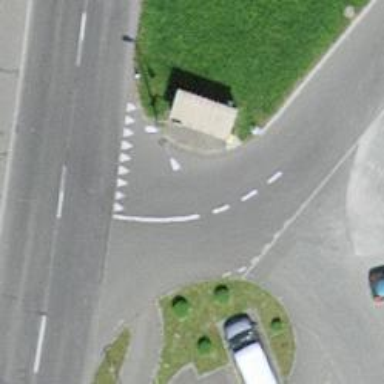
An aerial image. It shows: Bus stop with shelter. It is platform for public transport.